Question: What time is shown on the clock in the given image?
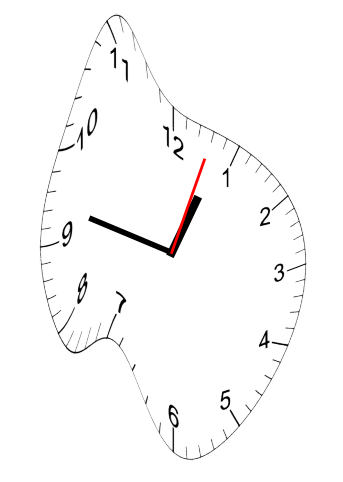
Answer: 12:47:03